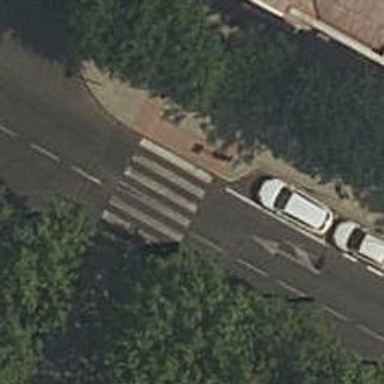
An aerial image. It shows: Zebra crossing on the road.